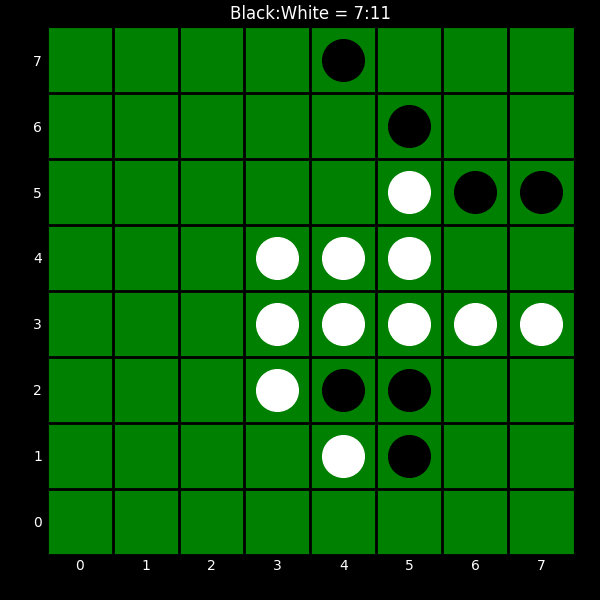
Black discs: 7
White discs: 11